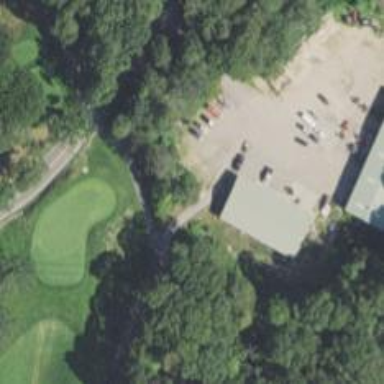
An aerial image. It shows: Service road used as golf cart path.